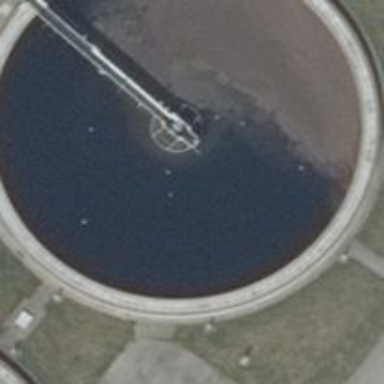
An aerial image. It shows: Wastewater reservoir in natural water setting.